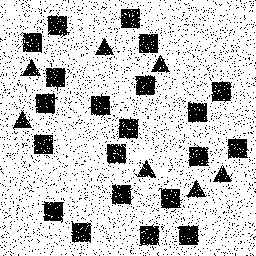
Squares: 21
Triangles: 7
Stars: 0
Total shapes: 28